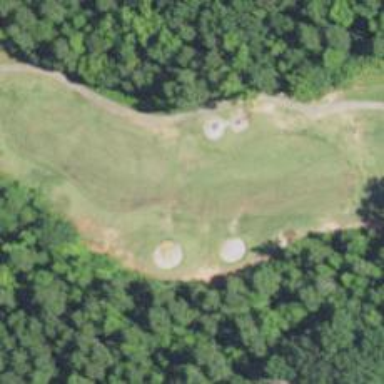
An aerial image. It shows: Golf hole.